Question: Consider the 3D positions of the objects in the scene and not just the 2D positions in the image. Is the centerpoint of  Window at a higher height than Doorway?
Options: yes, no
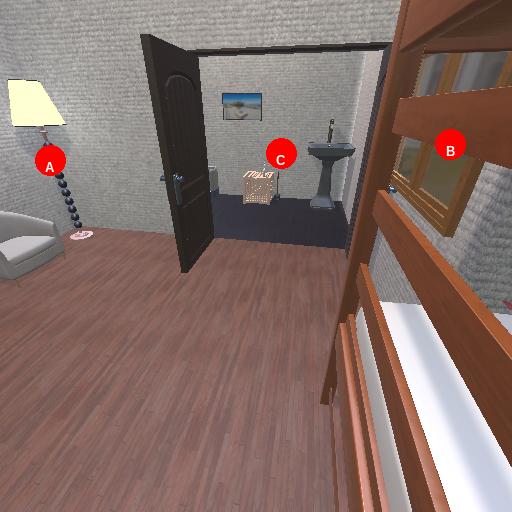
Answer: yes